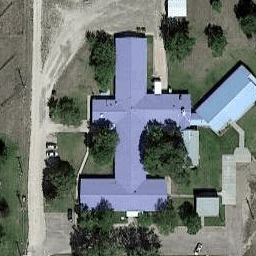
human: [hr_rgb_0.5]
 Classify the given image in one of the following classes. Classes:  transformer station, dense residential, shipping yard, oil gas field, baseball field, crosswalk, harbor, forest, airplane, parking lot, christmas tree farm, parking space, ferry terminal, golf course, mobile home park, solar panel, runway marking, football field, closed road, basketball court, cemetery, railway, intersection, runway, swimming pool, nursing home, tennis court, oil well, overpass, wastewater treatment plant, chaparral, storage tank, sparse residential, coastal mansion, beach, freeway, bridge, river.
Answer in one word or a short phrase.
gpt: nursing home